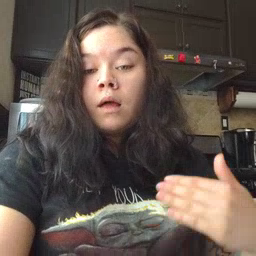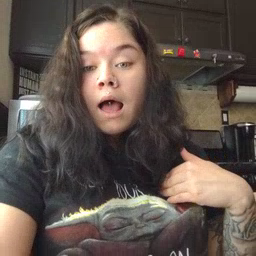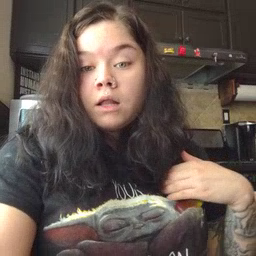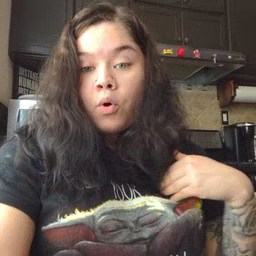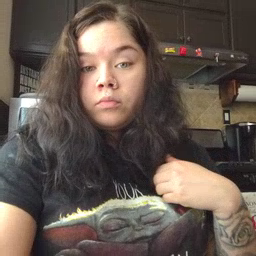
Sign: animal